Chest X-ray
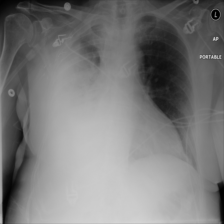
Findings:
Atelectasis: negative
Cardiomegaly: negative
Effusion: negative
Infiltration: negative
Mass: negative
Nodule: negative
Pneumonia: negative
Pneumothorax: negative
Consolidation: negative
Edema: negative
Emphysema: negative
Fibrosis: negative
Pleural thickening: negative
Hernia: negative